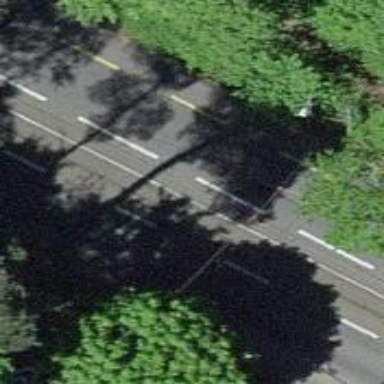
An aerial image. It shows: Road with "give way" sign.